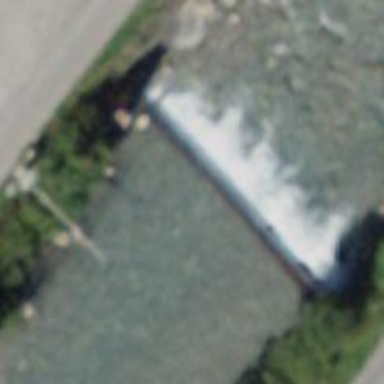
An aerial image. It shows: Weir along the waterway.